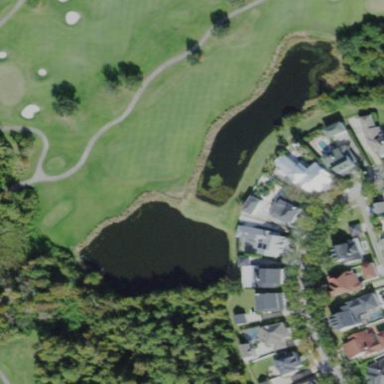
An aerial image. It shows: Picturesque scene of golf course with lateral water hazard.